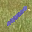
Label: 1